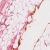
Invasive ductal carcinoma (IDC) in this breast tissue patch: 0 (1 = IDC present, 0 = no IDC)